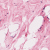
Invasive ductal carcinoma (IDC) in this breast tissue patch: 0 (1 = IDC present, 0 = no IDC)